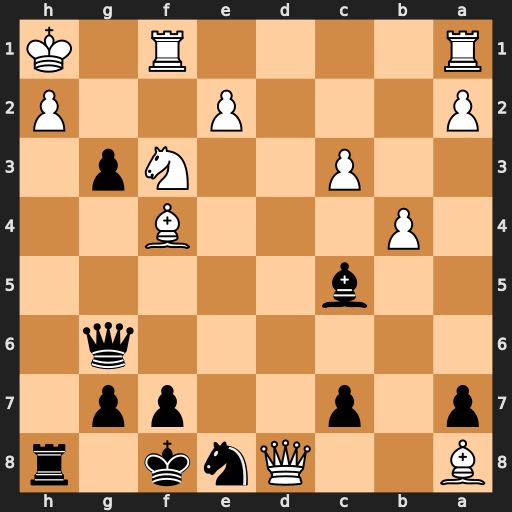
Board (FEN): B2Qnk1r/p1p2pp1/6q1/2b5/1P3B2/2P2Np1/P3P2P/R4R1K
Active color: b
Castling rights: -
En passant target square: -
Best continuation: g2#